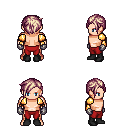
a pixel art fantasy rpg character, male body template, human, light skin, gold arm armor, red pants, white blonde pixie cut hairstyle, metal gloves, black shoes, four views (front, back, left, right), 2x2 character sprite sheet, small pixel art, hard edges, no anti-aliasing